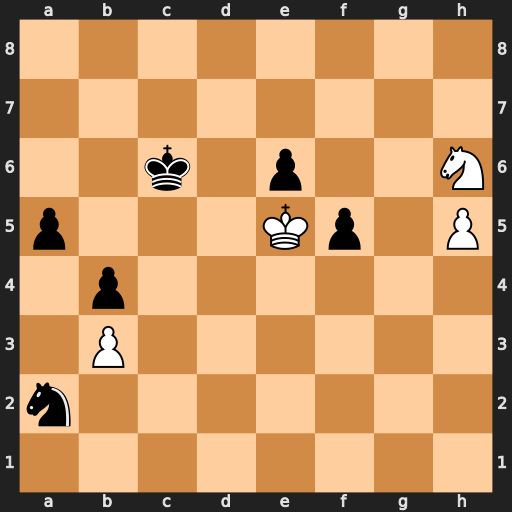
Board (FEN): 8/8/2k1p2N/p3Kp1P/1p6/1P6/n7/8
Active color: w
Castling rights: -
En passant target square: -
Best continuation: Nxf5 exf5 h6